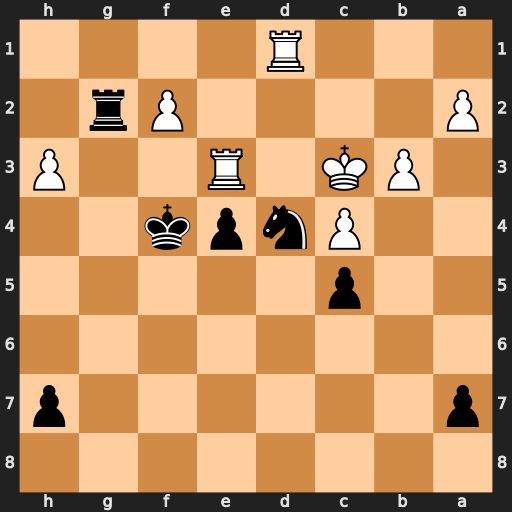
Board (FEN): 8/p6p/8/2p5/2Pnpk2/1PK1R2P/P4Pr1/3R4
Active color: b
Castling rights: -
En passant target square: -
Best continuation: Rxf2 Rxe4+ Kxe4